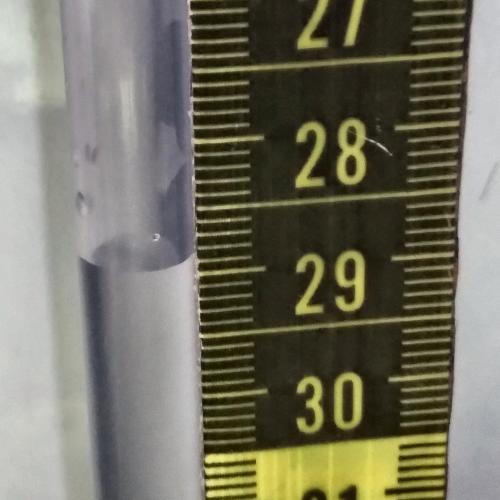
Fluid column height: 28.9 cm